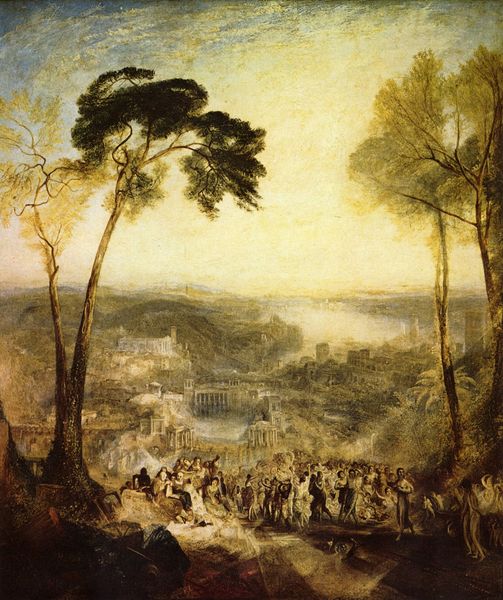
Titel: Phryne besucht als Venus das öffentliche Bad: Demosthenes wird von Äschines getadelt
Künstler: William Turner
Standort: London
Institution: Tate Gallery
Schlagwörter: baum, berg, blau, dunkel, felsen, gemälde, gruppe, himmel, laub, mann, meer, schatten, wasser, wolken, baumstämme, bäume, fluss, frauen, gelb, grün, landschaft, menschen, ocker, see, sitzen, stadt, ufer, abend, braun, frau, grau, hell, hintergrund, kreide, licht, männer, schwarz, strasse, säulen, vordergrund, weiss, ausblick, gebäude, haus, weg, ansammlung, fest, leute, malerei, tanz, versammlung, feier, architektur, mensch, öl, dämmerung, erde, ferne, flusslauf, horizont, hügel, morgen, natur, sonnenaufgang, stamm, weite, brücke, busch, büsche, gewässer, kirche, sonne, boden, land, dunkelheit, gold, drei, paar, tanzen, theater, tal, wald, anhöhe, küste, düster, italien, perspektive, berge, zug, dorf, mauer, dunkelgrün, hellgrün, luftperspektive, nebel, sonnenuntergang, oliv, sepia, figuren, strom, ölgemälde, krieg, stämme, turner, wild, architecture, argue, celebration, column, columns, crowd, gathering, men, oil, people, robes, white, women, black, dark, golden, green, group, meeting, old, painting, sit, yellow, dichter, picture, palm, perspective, leuchten, oben, panorama, ruine, antike, türme, palast, seen, wälder, lichtung, abgrund, volk, ölmalerei, kämpfen, rom, wood, romantisch, antik, classical, clouds, greek, life, man, roman, sky, tree, background, building, hill, hills, lake, landscape, mountain, nature, sea, water, griechenland, houses, island, sun, trees, village, eden, umzug, hochzeit, tempel, sammlung, light, river, path, plants, view, arkadien, hirten, color, ruins, tänzer, festzug, erdtöne, bauten, weitsicht, bridge, small, town, forum, tiber, sunlight, person, valley, landschaftsausblick, menschenansammlung, city, party, ancient, leaves, music, family, rome, temple, buildings, italian, walk, war, fire, sunset, paint, sunrise, mist, chatten, misty, palm tree, dance, dancing, towers, greens, broken, greece, romans, vista, riverside, urfer, fallen, street scene, dam, greíechenland, weitsicht ausblick, mmel, nschen, destroyed, arguing, crow, toen, assembly, rennaisance, above, ky, sity, edgy, many, hurricane, 1660, council, hudson valley, dale, foreboding, visure, 세그루의 나무가 있다, treeline, wolkenlso, sitzen paar, drk